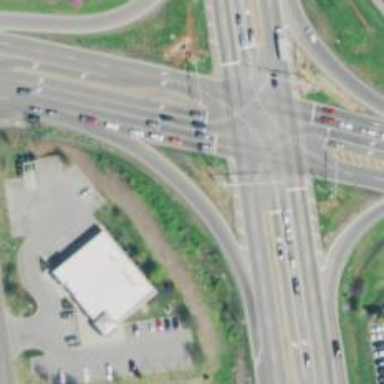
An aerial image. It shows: Trunk link highway.